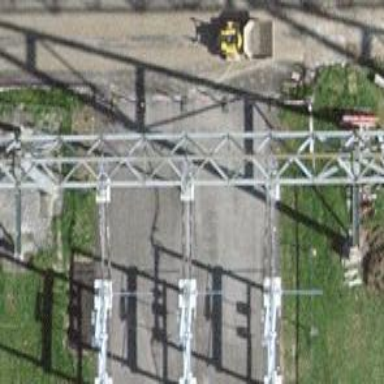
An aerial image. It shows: Insulator used in power equipment.